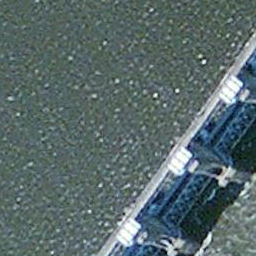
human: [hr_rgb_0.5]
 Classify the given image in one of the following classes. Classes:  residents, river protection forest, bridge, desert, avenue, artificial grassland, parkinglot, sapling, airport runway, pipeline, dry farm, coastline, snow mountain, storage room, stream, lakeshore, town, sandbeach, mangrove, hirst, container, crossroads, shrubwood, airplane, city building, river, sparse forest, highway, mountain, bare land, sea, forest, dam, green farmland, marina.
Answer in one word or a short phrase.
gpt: dam